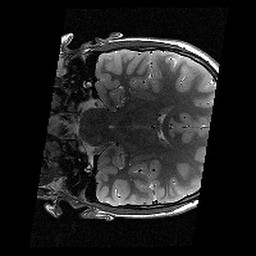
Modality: T2w
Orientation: coronal
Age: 13
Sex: male
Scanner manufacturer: siemens
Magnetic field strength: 3 T
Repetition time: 9.23 s
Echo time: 0.067 s